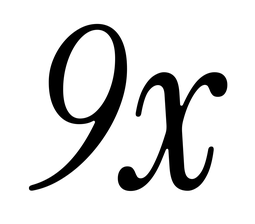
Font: InstrumentSerif-Italic